Question: I've installed PostgreSql, pgadmin4 came along with it first. It didn't work so I installed the latest version of pgadmin4 v4 again but still its the same. It was showing a fatal error message earlier which said "Failed to open the system default web browser. Is one installed?." After that, it somehow worked & it started in my IE when I set it as my default browser. I tried opening it in Firefox too setting it as default browser but the result was same.
It shows the following screen rather than the expected normal screen that should appear as soon as we start it.

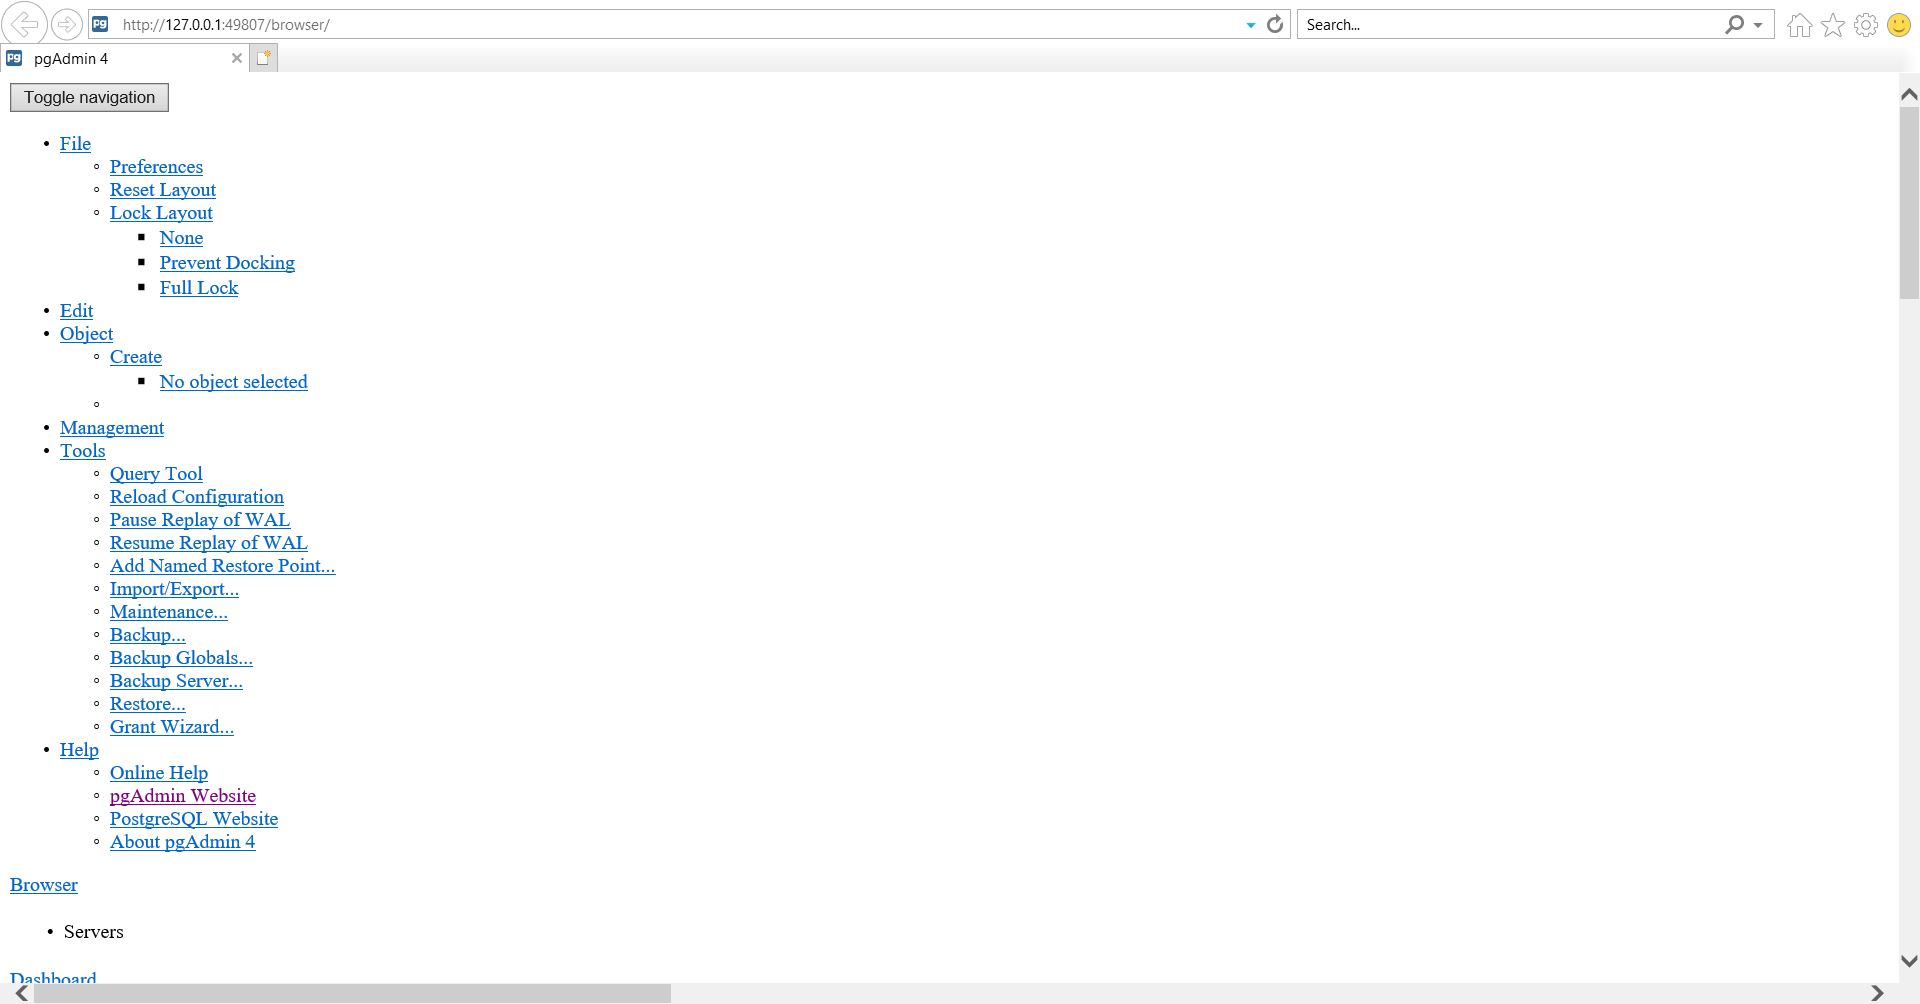
Answer: To resolve the issue, use the Windows Registry Editor to reset the value of
> HKEY_CLASSES_ROOT.css\Content Type
to
> text/css
and then restart pgAdmin4.
Ref: <URL>
Note: Use Chrome or Firefox latest version with pgAdmin4, IE11 does not support many latest HTML technologies, for example with IE11 you will not able to download the graphical explain plan.